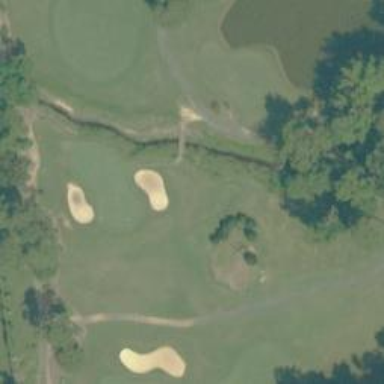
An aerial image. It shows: Path bridge over golf course.